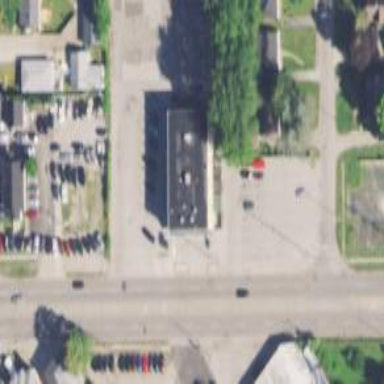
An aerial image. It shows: Parking area.